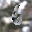
Label: 6